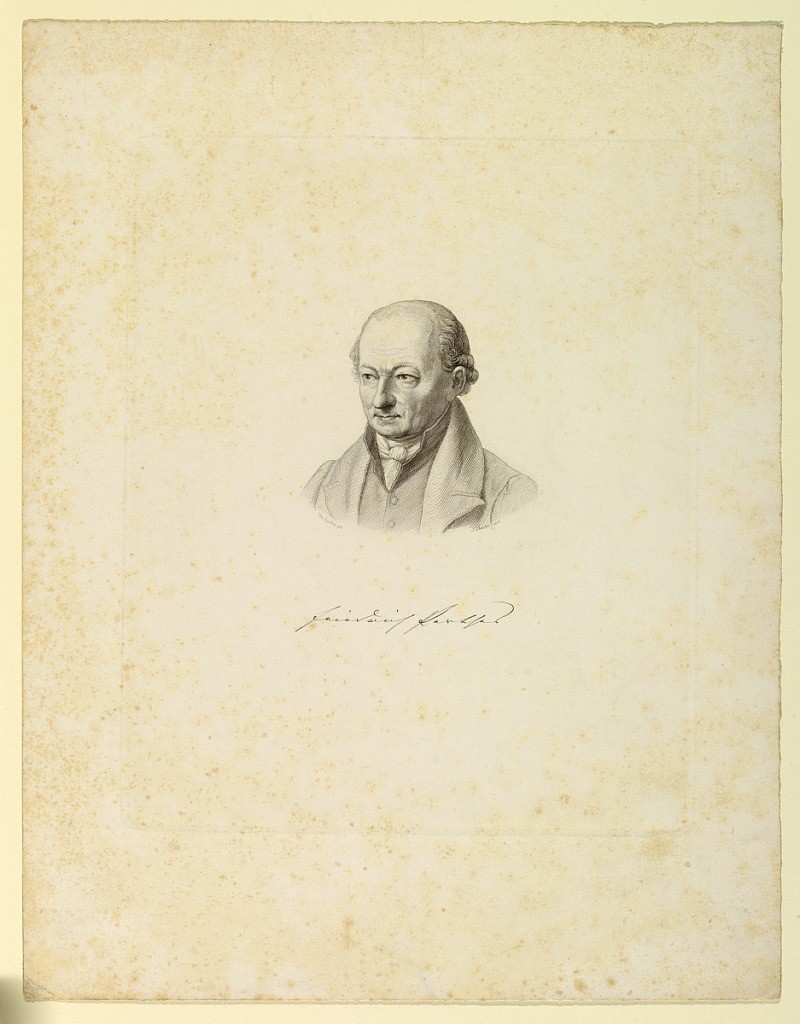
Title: Portrait of Frèedrich Christoph Perthes
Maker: Julius Caesar Thaeter, German, 1804 - 1870
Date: ca. 1840–1850
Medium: Steel engraving on paper
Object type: Print
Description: Bust-length portrait of the book dealer, Frèedrich Cristoph Perthes (1772-1843), shown facing half left. He wears a stock and high collar. Inscribed below center (imitation signature): "Frèedrich Perthes", and lower left: "Otto Spekter gez."; lower right: "J. Thaeter gest."